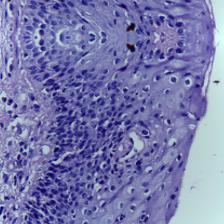
Diagnosis: OSCC